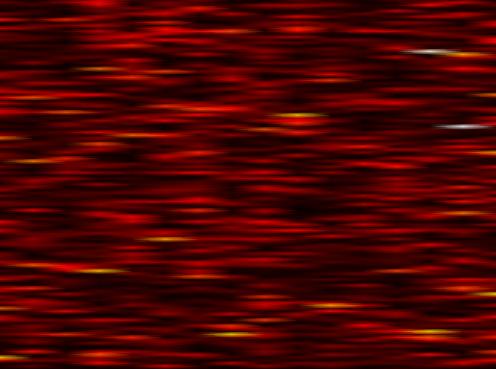
Label: FOFDM